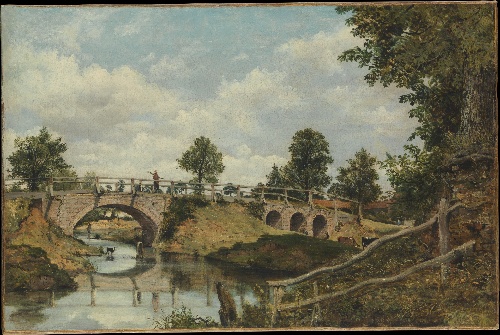
Title: An Old Bridge at Hendon, Middlesex
Artist: Frederick Waters Watts
Artist bio: British, Bath 1800–1870 Hampstead
Date: ca. 1828
Object type: Painting
Classification: Paintings
Medium: Oil on canvas
Dimensions: 21 3/4 x 32 3/4 in. (55.2 x 83.2 cm)
Department: European Paintings
Credit line: Gift of George A. Hearn, 1897
Accession year: 1897
Repository: Metropolitan Museum of Art, New York, NY
Tags: Bridges|Men|Dogs|Streams